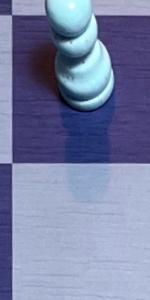
Label: Empty